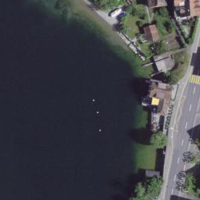
EUNIS habitat code: 14
Species observed at this site:
Verbascum thapsus